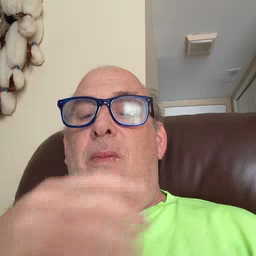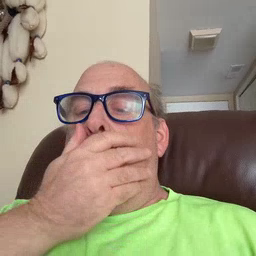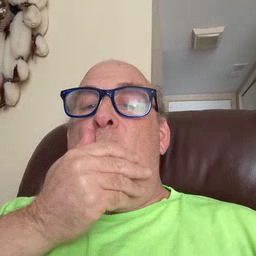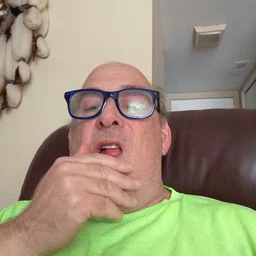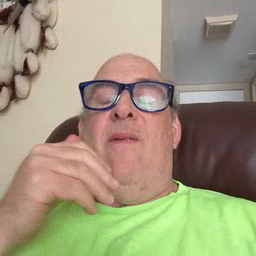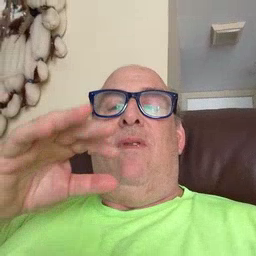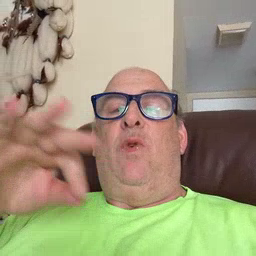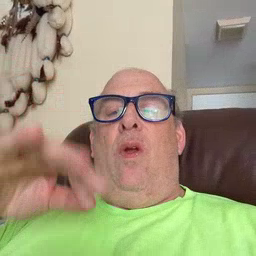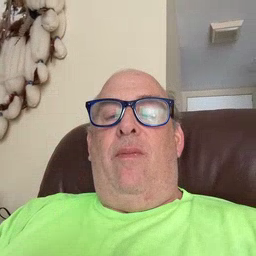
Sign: story